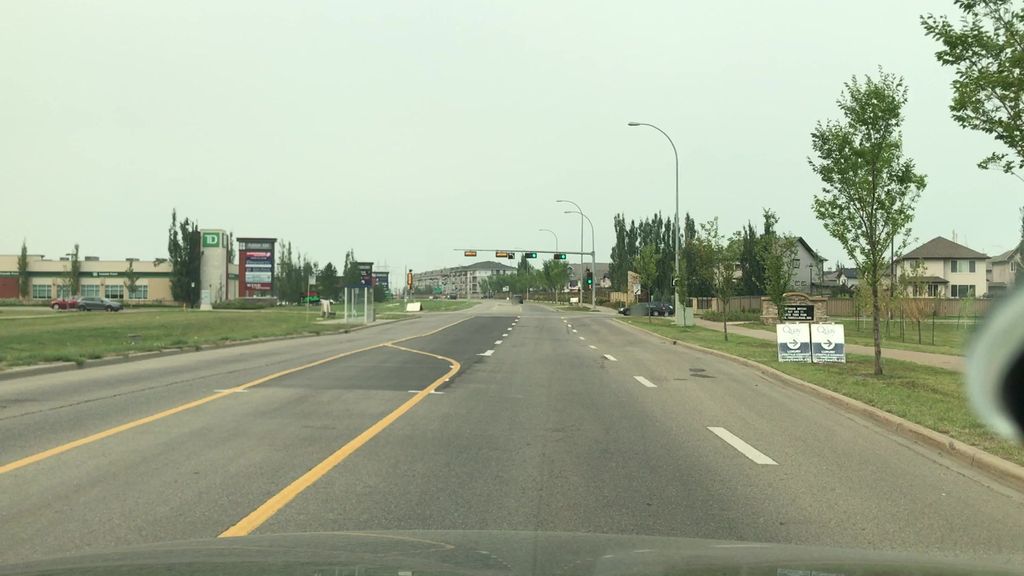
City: edmonton